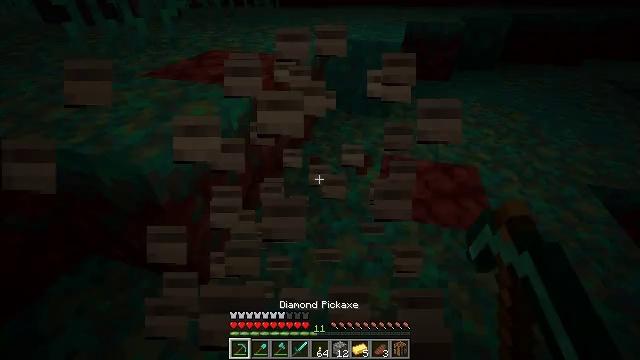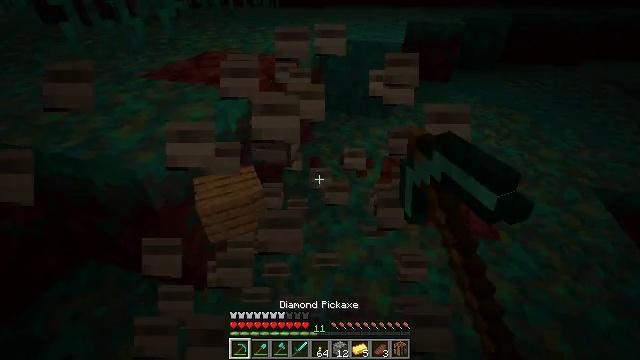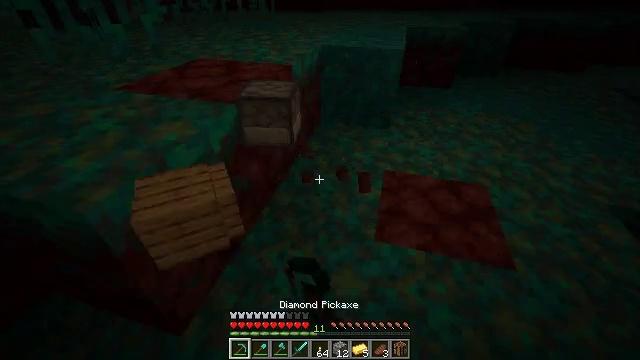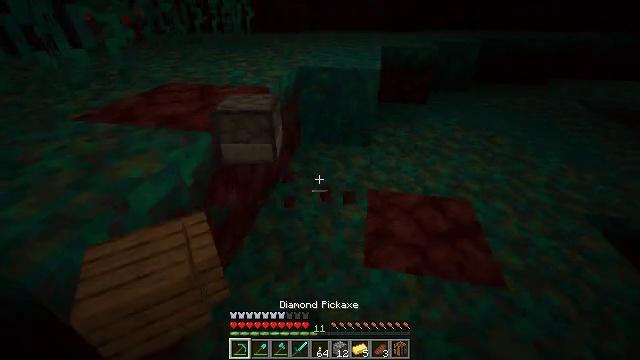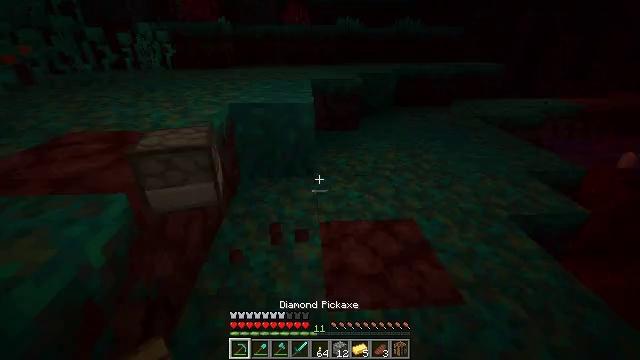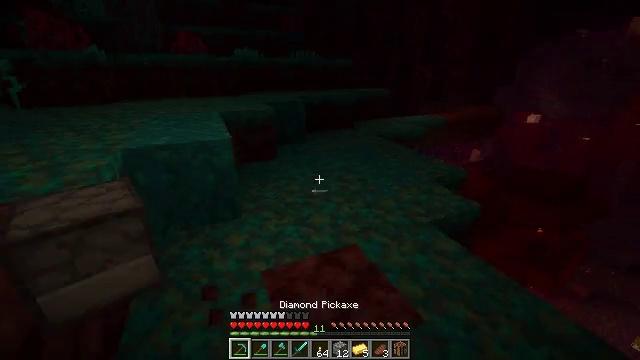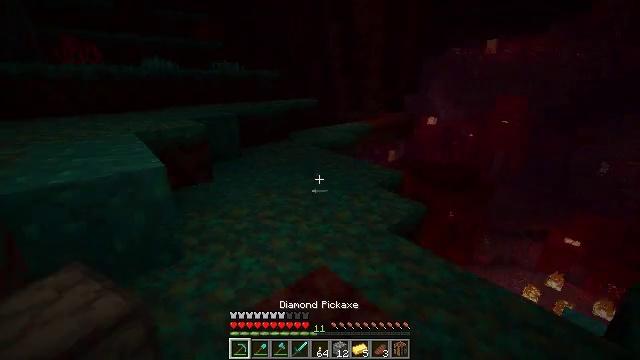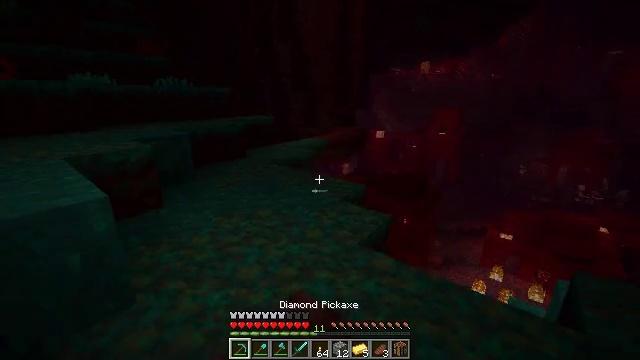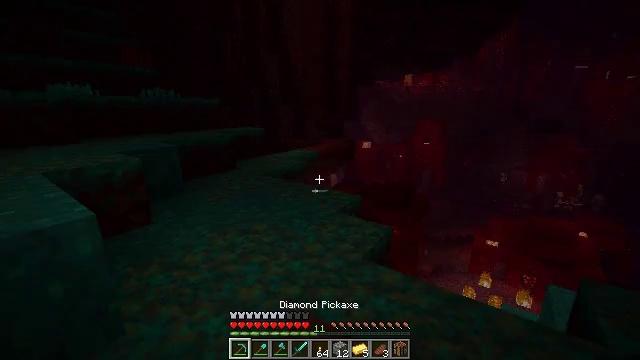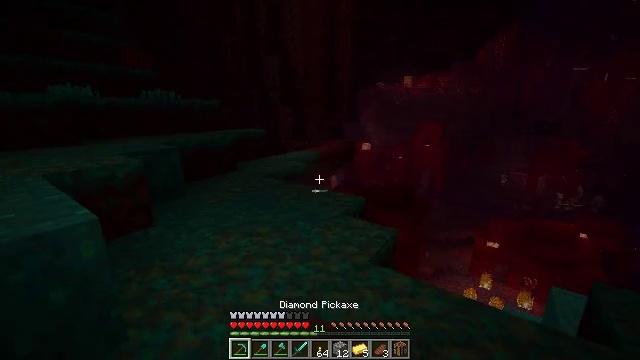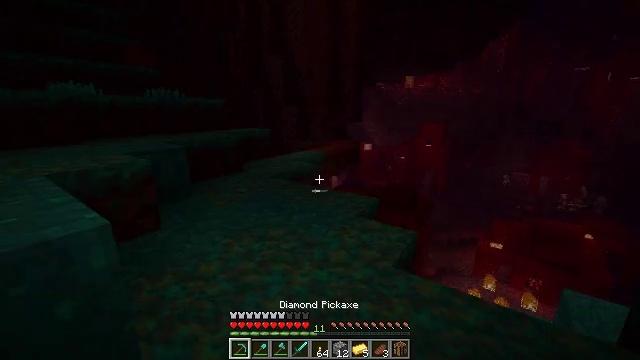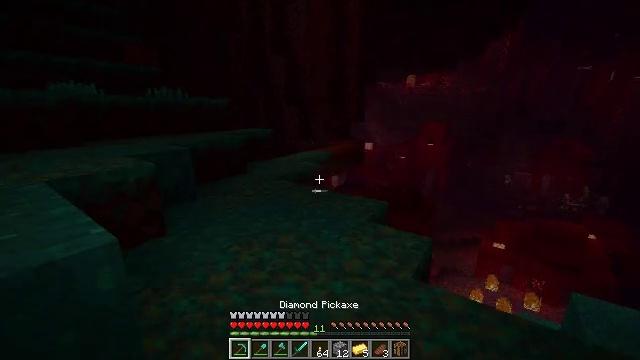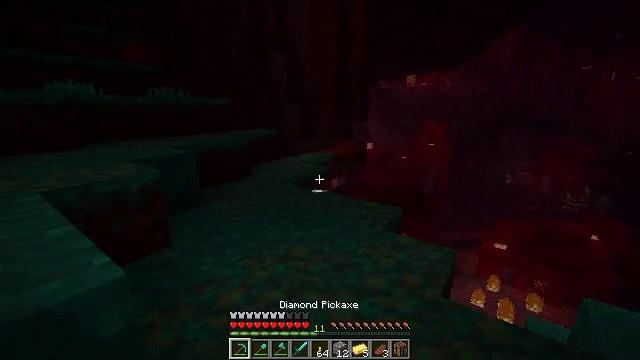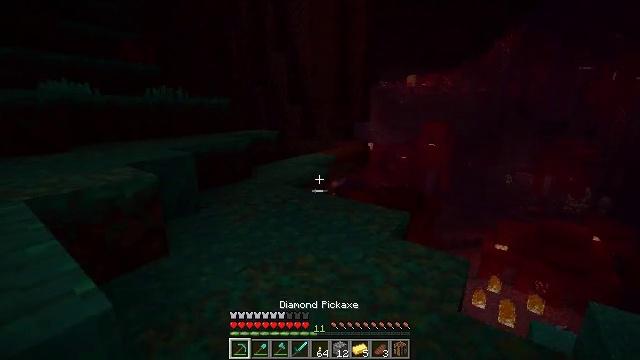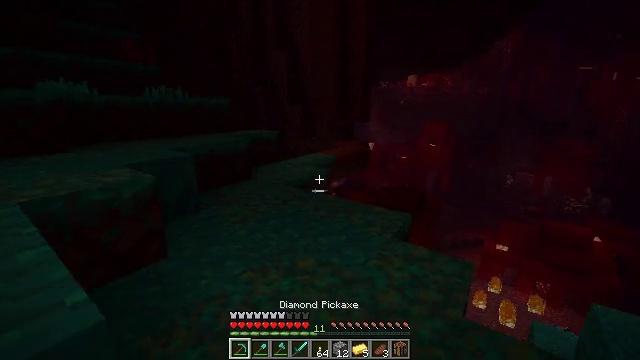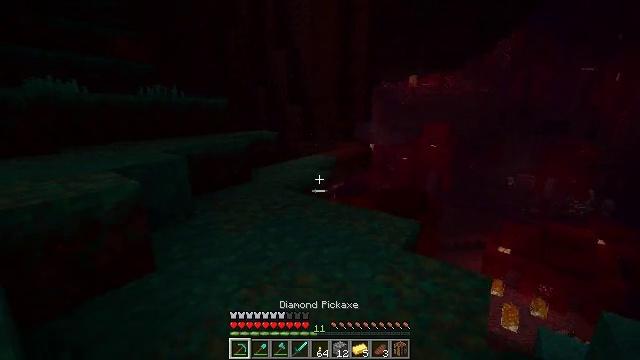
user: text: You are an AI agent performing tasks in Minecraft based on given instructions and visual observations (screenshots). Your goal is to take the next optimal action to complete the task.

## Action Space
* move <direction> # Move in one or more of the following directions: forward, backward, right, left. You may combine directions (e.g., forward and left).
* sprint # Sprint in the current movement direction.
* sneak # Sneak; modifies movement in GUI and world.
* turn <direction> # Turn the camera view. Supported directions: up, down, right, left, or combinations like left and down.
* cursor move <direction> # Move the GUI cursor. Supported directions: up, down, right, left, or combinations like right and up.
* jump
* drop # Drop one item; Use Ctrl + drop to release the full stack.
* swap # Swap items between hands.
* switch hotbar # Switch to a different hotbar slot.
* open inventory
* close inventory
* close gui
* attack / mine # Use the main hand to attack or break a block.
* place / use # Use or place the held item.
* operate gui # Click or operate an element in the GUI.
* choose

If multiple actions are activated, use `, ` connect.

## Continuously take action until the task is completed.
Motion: motion action
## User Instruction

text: Gather crimson stem from a crimson forest.
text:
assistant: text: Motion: move forward, attack / mine
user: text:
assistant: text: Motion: move forward, attack / mine
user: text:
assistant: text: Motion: move forward, turn right and up
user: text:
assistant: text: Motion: move forward and move left, turn right and up
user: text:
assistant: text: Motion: move forward and move left, turn right and up
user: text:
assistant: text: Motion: move forward and move left, turn right and up
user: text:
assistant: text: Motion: move forward and move left, turn right and up
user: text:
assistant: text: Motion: move forward and move left, turn right and up
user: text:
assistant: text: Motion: move forward and move left
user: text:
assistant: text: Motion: move forward and move left
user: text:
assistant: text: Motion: move forward and move left
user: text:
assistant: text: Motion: move forward and move left
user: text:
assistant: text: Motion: move forward
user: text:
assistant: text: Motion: move forward
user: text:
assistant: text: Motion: move forward
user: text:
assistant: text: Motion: move forward
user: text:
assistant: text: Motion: move forward
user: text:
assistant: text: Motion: move forward, turn down
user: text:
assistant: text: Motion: move forward, turn right and down
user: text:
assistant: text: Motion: move forward, turn right and down
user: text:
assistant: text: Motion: move forward and move left, turn right and down
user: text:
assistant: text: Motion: move forward and move left, turn right and down
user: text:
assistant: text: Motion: move forward and move left, turn right and down
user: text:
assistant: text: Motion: move forward and move left, turn right and down
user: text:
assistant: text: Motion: move forward and move left, turn down
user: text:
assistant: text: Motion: move forward and move left
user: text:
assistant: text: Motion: move forward and move left
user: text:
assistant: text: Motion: move forward and move left
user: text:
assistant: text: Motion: move forward and move left
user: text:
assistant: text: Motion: move forward and move left